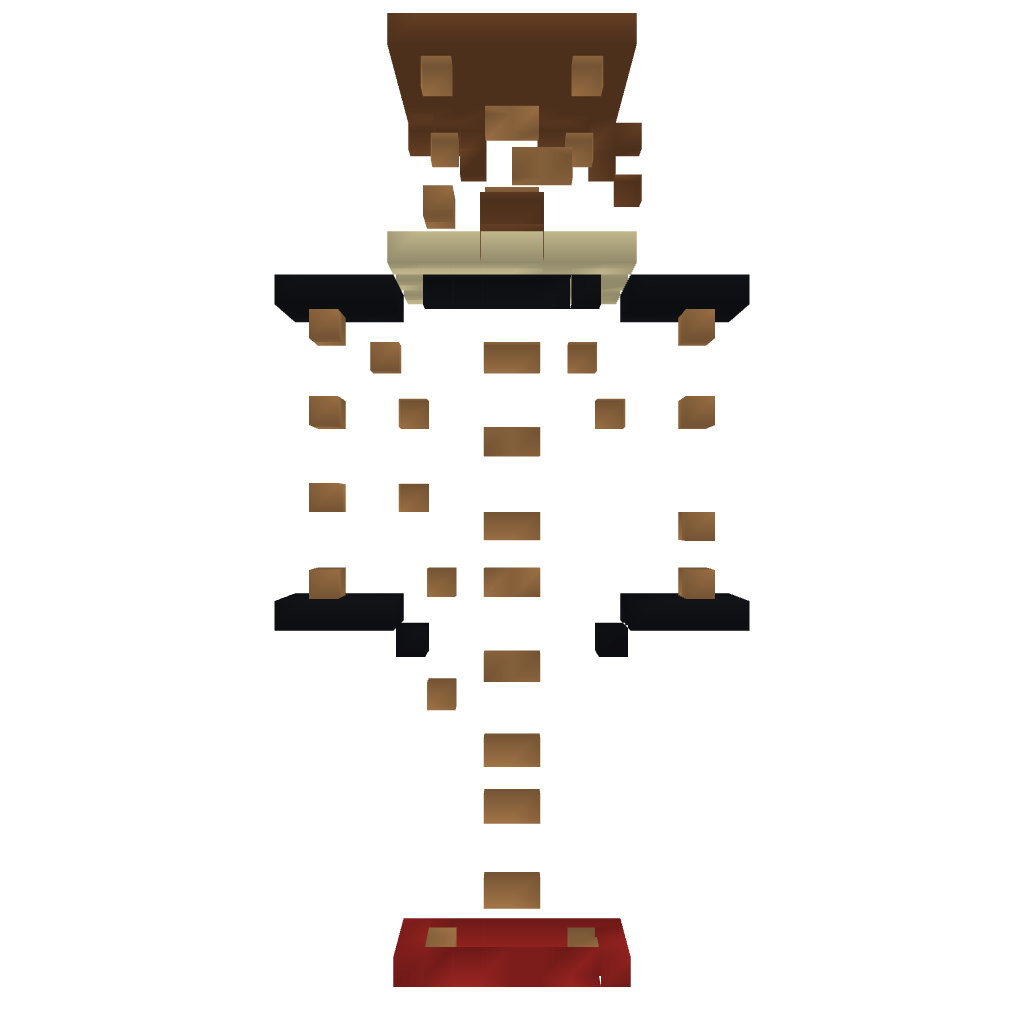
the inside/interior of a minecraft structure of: skydoesminecraft